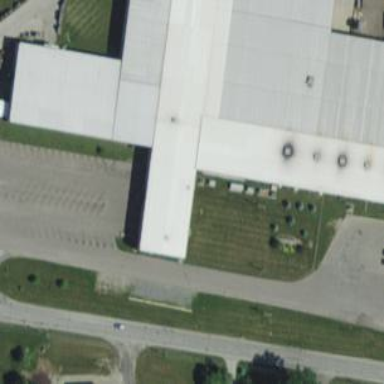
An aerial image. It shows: Parking area with surface.